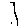
Label: line